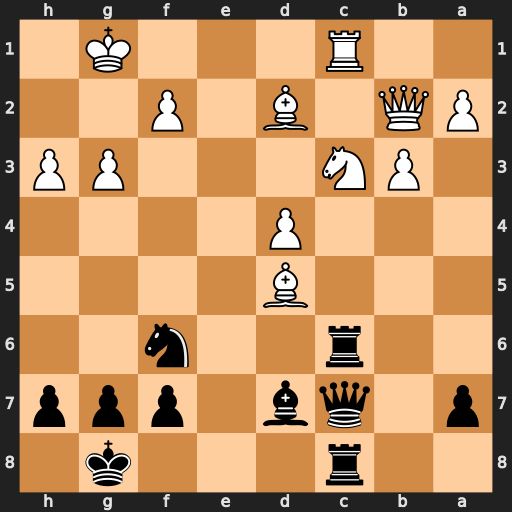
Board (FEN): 2r3k1/p1qb1ppp/2r2n2/3B4/3P4/1PN3PP/PQ1B1P2/2R3K1
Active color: b
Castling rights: -
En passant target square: -
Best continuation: Nxd5 Nxd5 Rxc1+ Bxc1 Qxc1+ Qxc1 Rxc1+